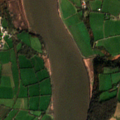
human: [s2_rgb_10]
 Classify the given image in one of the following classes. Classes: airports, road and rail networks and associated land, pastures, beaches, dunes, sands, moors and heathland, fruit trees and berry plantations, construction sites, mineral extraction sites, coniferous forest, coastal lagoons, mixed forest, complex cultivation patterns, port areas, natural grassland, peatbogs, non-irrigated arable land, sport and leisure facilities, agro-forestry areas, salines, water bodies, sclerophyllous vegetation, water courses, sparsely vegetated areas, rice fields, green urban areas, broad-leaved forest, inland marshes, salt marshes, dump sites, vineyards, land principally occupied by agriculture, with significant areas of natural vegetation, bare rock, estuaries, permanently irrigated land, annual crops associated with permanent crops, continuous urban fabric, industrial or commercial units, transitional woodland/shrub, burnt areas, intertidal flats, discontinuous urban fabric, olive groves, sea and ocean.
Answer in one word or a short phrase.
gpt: pastures, inland marshes, water courses